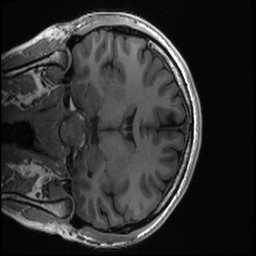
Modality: T1w
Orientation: coronal
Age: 22
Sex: female